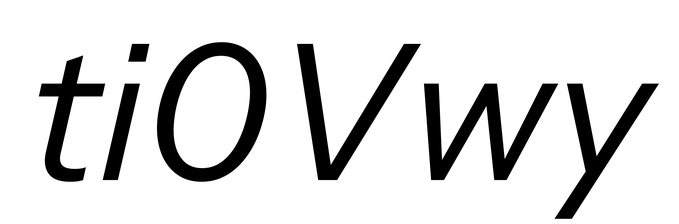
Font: InstrumentSans-Italic_Italic